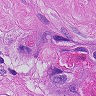
Metastatic tissue present: yes